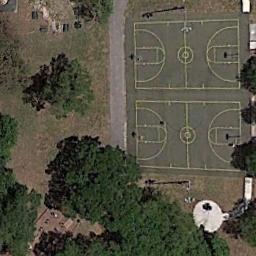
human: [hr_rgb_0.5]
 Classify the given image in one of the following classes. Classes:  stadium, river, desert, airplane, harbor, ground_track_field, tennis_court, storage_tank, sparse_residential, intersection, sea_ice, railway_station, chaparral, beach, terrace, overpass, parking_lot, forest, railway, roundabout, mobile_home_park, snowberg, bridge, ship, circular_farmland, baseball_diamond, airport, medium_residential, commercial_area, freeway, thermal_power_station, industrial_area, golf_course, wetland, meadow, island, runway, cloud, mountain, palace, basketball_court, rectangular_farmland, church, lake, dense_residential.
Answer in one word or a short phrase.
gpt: basketball_court